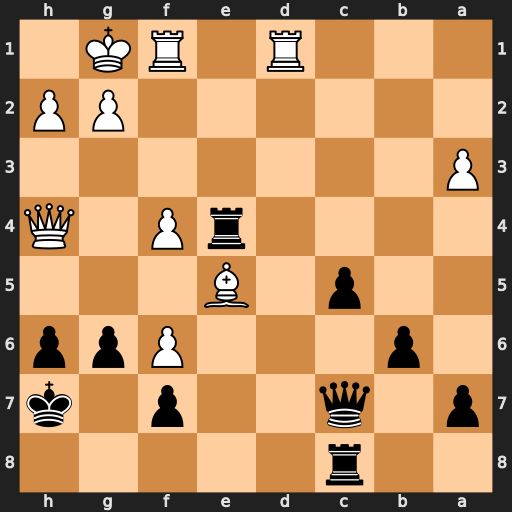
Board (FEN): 2r5/p1q2p1k/1p3Ppp/2p1B3/4rP1Q/P7/6PP/3R1RK1
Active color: b
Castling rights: -
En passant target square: -
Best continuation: Qxe5